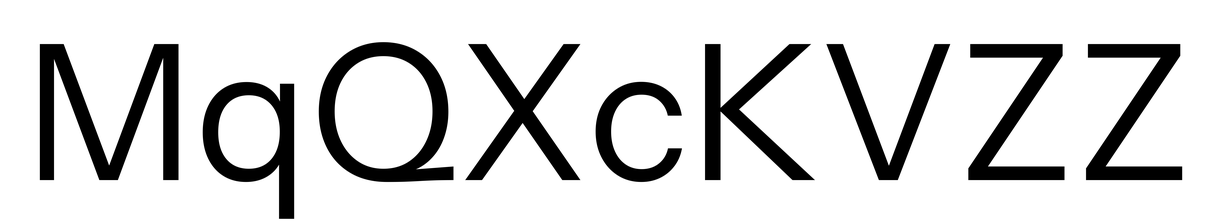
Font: InstrumentSans_Regular